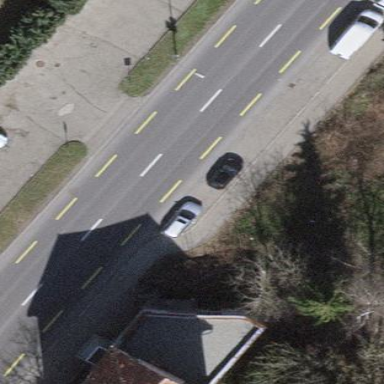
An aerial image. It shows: Asphalt parking lane.